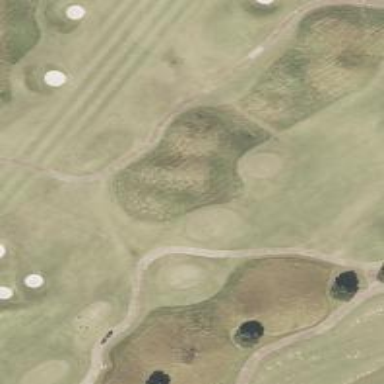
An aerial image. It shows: Golf tee.